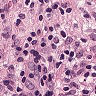
Metastatic tissue present: yes